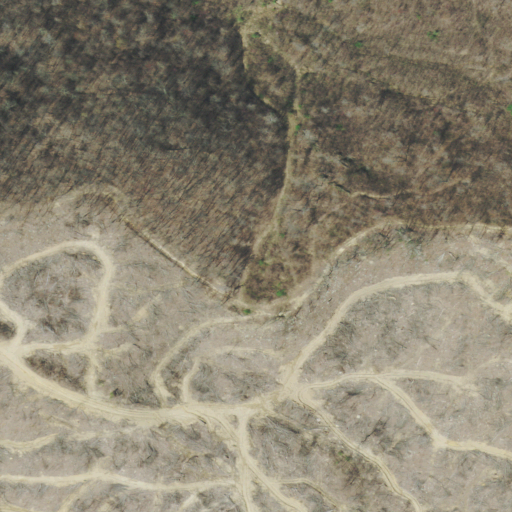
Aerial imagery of gap in Tennessee named Marcum Gap containing deciduous forest and grassland